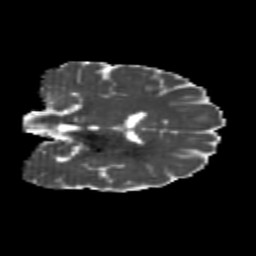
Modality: MD
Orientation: coronal
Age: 20
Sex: male
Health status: healthy
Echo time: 0.074 s